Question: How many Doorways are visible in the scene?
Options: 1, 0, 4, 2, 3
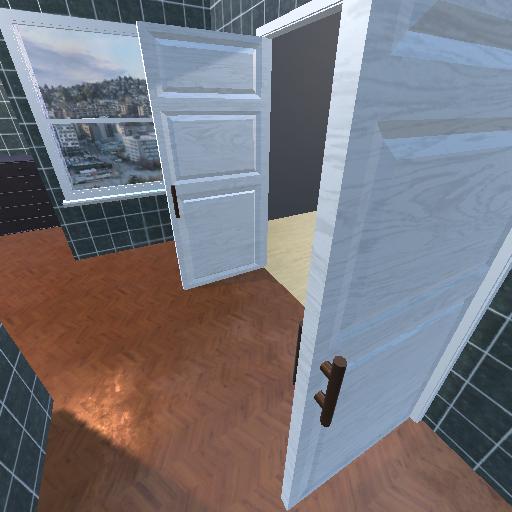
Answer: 1